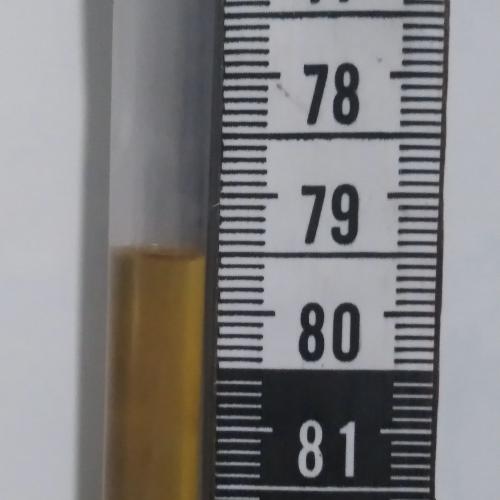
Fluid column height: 79.5 cm